Question: I want to scale down a 500x500px resource to fit always a specific size which is determined by the width of the screen.
Currently I use the code from the Android Developers Site (<URL> and just scale the 'ImageView' and not the Bitmap.
But it's slow and I want to scale the 'Bitmap', too, to be memory efficient and fast.
Edit: The drawable which I wanna scale is in the 'drawable' folder of my app.
Edit2: My current approaches.

The left image is the method from <URL> without any modifications. The center image is done with the method provided by @Salman Zaidi with this little modification: 'o.inPreferredConfig = Config.ARGB_8888;' and 'o2.inPreferredConfig = Config.ARGB_8888;'
The right image is an imageview where the image source is defined in xml and the quality I wanna reach with a scaled bitmap.
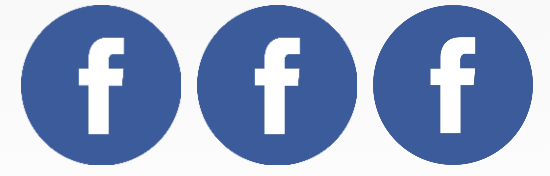
Answer: '''
private Bitmap decodeImage(File f) {
Bitmap b = null;
try {
BitmapFactory.Options o = new BitmapFactory.Options();
o.inJustDecodeBounds = true;
FileInputStream fis = new FileInputStream(f);
BitmapFactory.decodeStream(fis, null, o);
fis.close();
float sc = 0.0f;
int scale = 1;
//if image height is greater than width
if (o.outHeight > o.outWidth) {
sc = o.outHeight / 400;
scale = Math.round(sc);
}
//if image width is greater than height
else {
sc = o.outWidth / 400;
scale = Math.round(sc);
}
// Decode with inSampleSize
BitmapFactory.Options o2 = new BitmapFactory.Options();
o2.inSampleSize = scale;
fis = new FileInputStream(f);
b = BitmapFactory.decodeStream(fis, null, o2);
fis.close();
} catch (IOException e) {
}
return b;
}
'''
Here '400' is the new width (in case image is in portrait mode) or new height (in case image is in landscape mode). You can set the value of your own choice.. Scaled bitmap will not take much memory space..